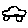
Label: car